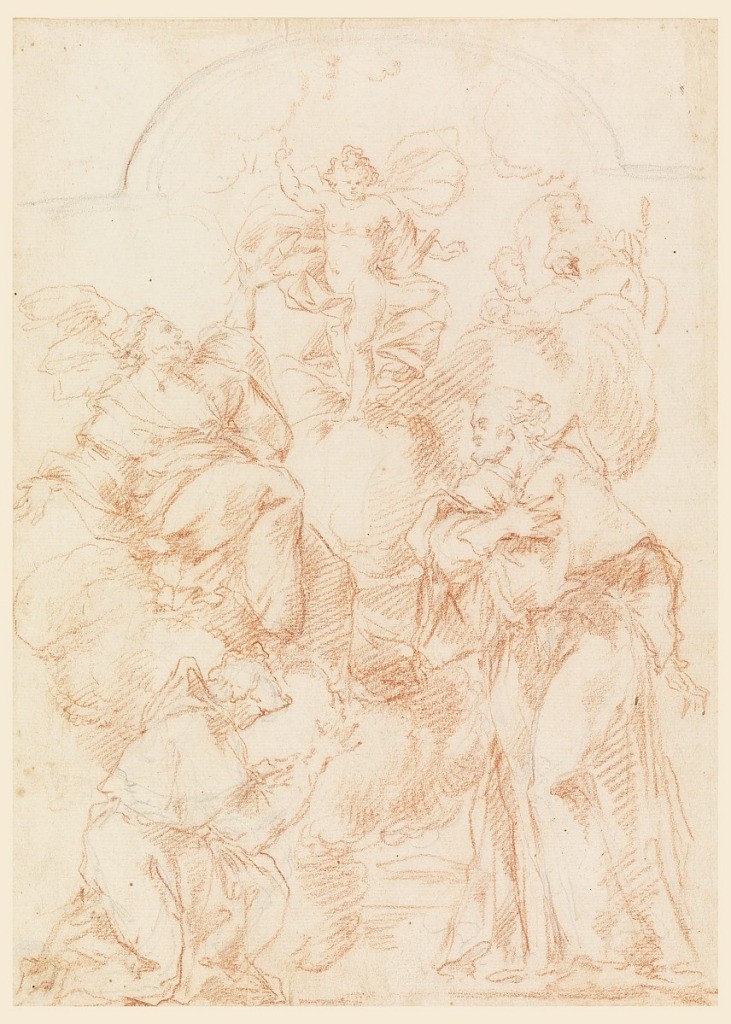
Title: Study for an Alter Painting with Christ Child
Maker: Filippo Marchionni, Italian, 1732–1805
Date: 1750–1800
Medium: Chalk on paper
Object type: Drawing
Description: At top, center, the child Christ stands upon a cloud pointing heavenward. Below, Saint Joseph and two monks, one of whom kneels. Architectural framework sketched out at top.